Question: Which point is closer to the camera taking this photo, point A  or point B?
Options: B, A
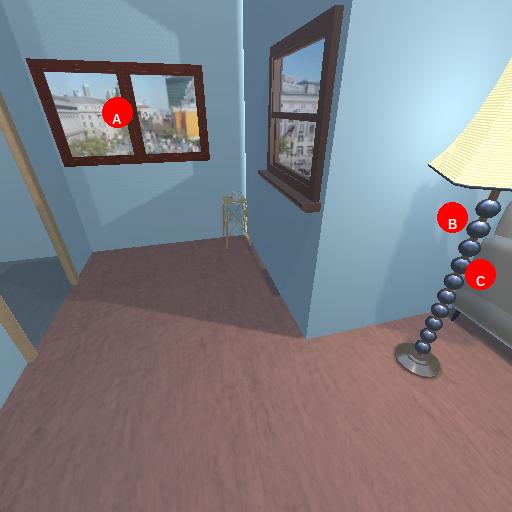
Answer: B